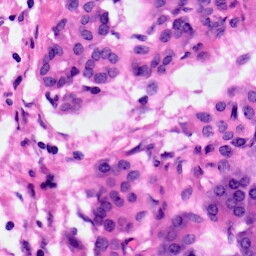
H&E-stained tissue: Pancreatic